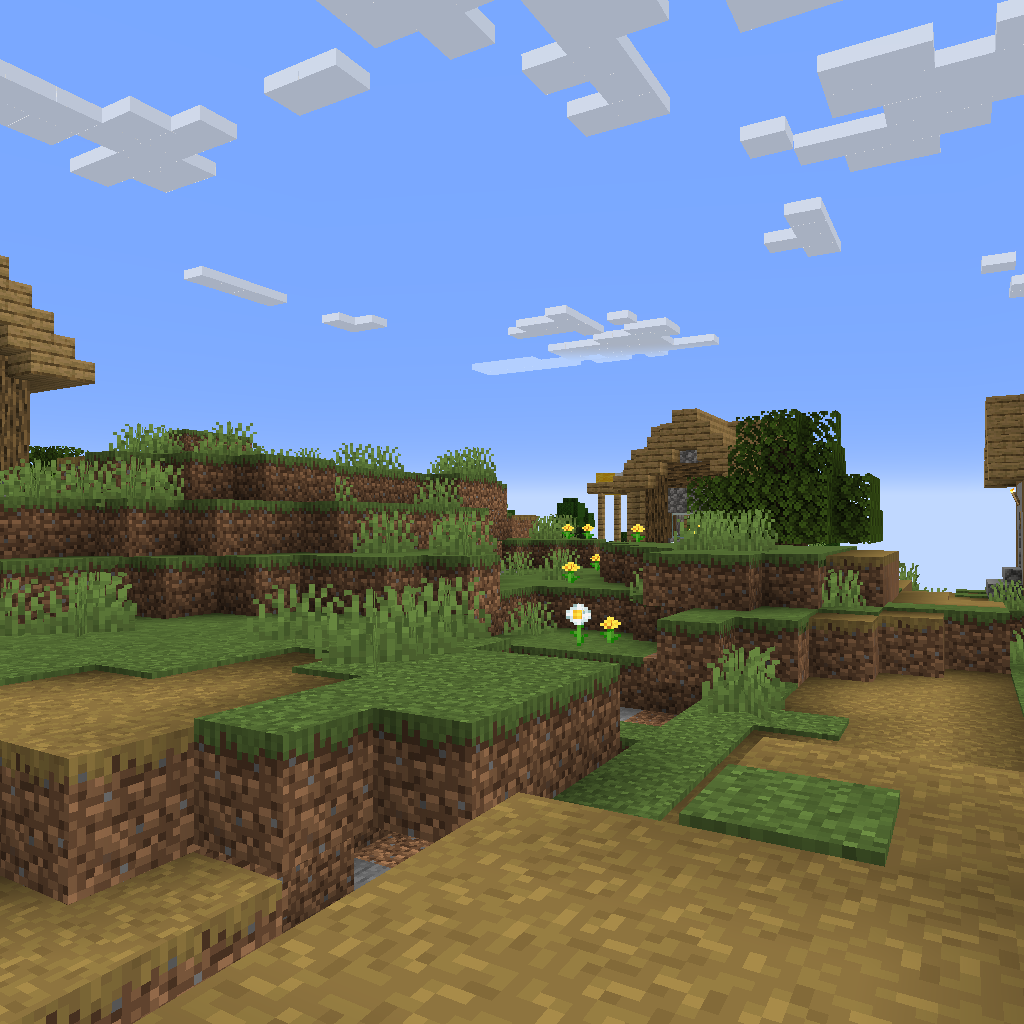
grass and path inside  village